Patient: sex F, age 69
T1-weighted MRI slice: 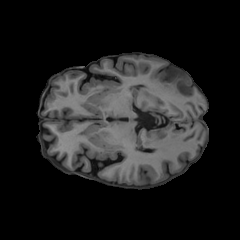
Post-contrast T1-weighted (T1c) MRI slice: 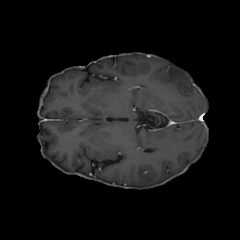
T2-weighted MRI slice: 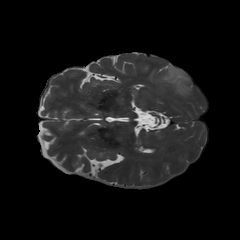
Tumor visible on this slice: yes
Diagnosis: Glioblastoma, IDH-wildtype
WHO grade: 4